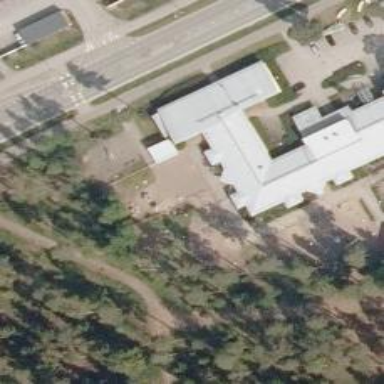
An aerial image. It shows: Kindergarten.